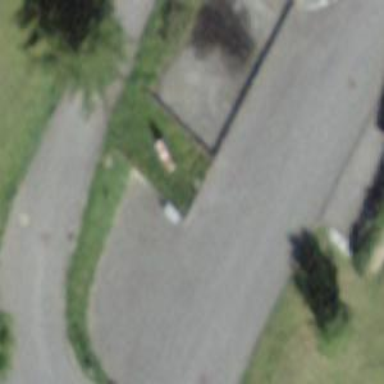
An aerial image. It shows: Garage building.